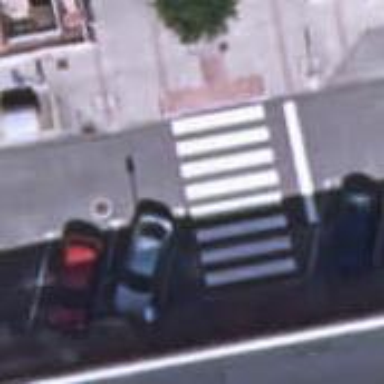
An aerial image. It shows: Uncontrolled zebra crossing on the road.